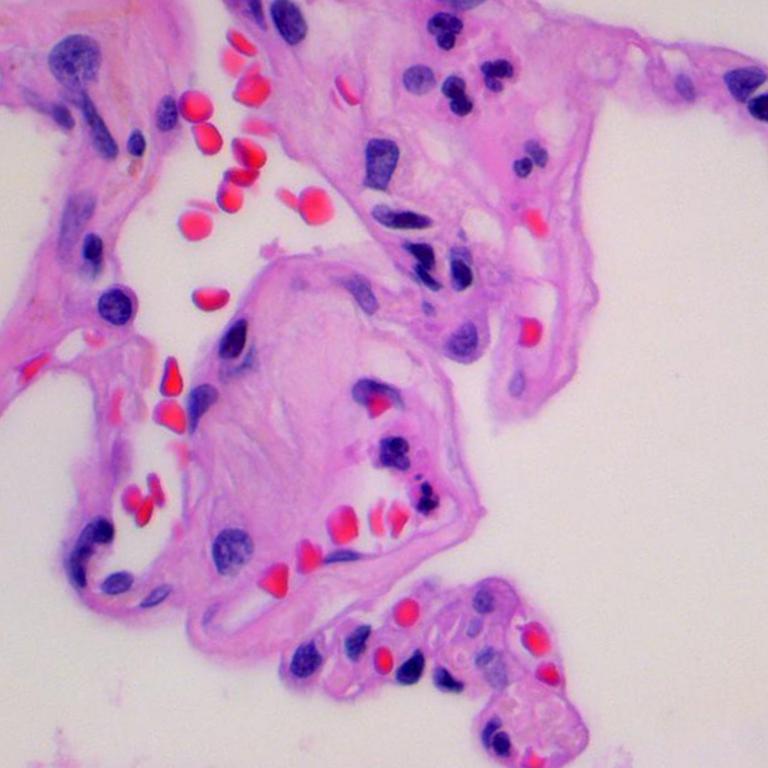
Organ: lung
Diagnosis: benign